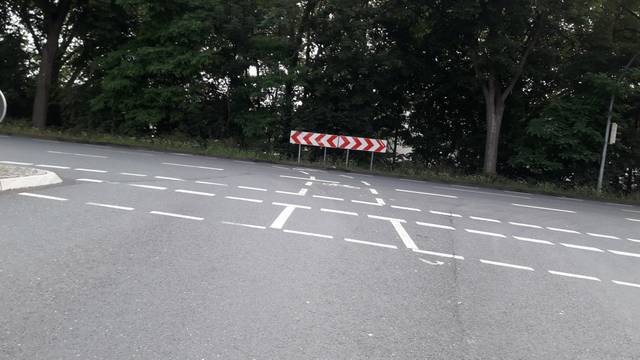
Region: Germany
Coordinates: 51.731, 8.754